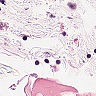
Metastatic tissue present: no